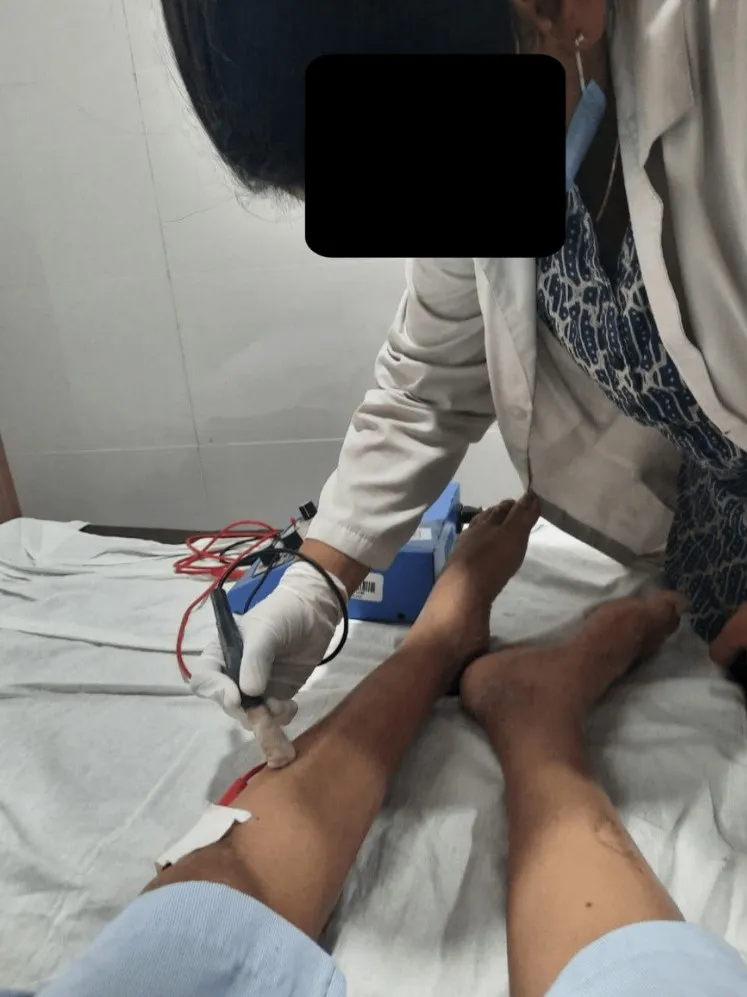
Patient being treated with electrical muscle stimulation.
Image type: medical_photograph (skin_photograph)